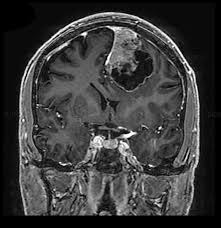
Label: meningioma